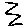
Label: zigzag